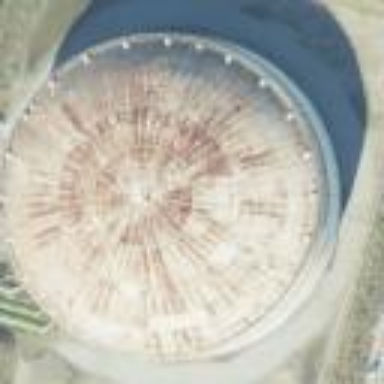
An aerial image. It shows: Storage tank that is man-made.